Interaction volume radius: 10 \u00c5
Interaction volume height: 10 \u00c5
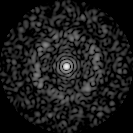
Disorder parameter: 0.8545